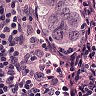
Metastatic tissue present: yes